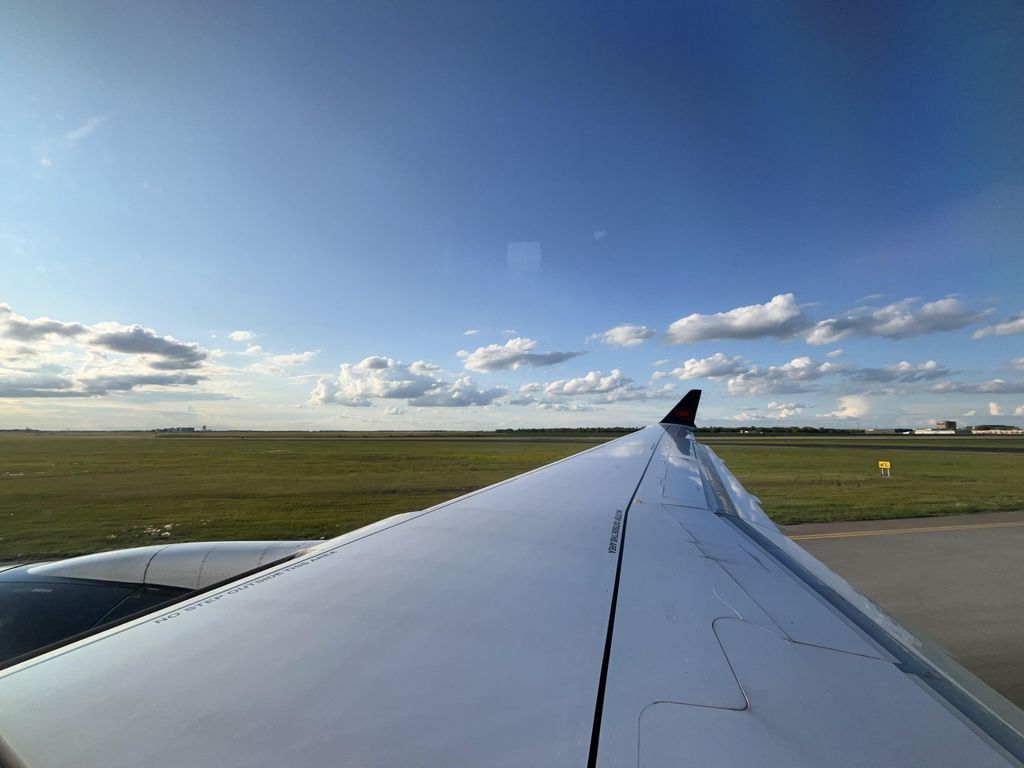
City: winnipeg